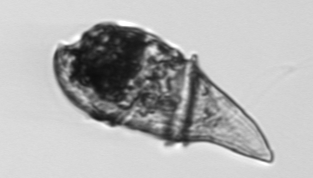
Label: Gyrodinium